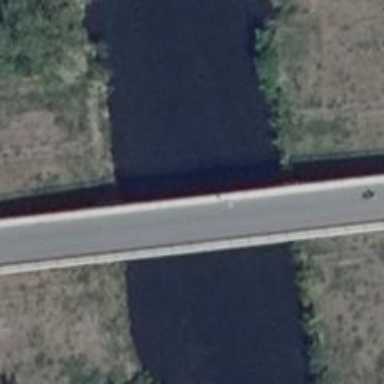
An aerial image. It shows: Man-made bridge.